Question: I'm trying to query a relatively small table (1.3M rows, 517MB) and do an 'order by' on one of the columns. The results are configured to write to another table and "Allow Large Results" is checked. But BigQuery still gives the error:
'''
Error: Response too large to return. Consider setting allowLargeResults to true in your job configuration. For more details, see https://cloud.google.com/bigquery/querying-data#largequeryresults
'''
Example job: gdfp-7415:job_asEyhGwqdrCwllhxCOGGE5osHlE
Why is this not working?

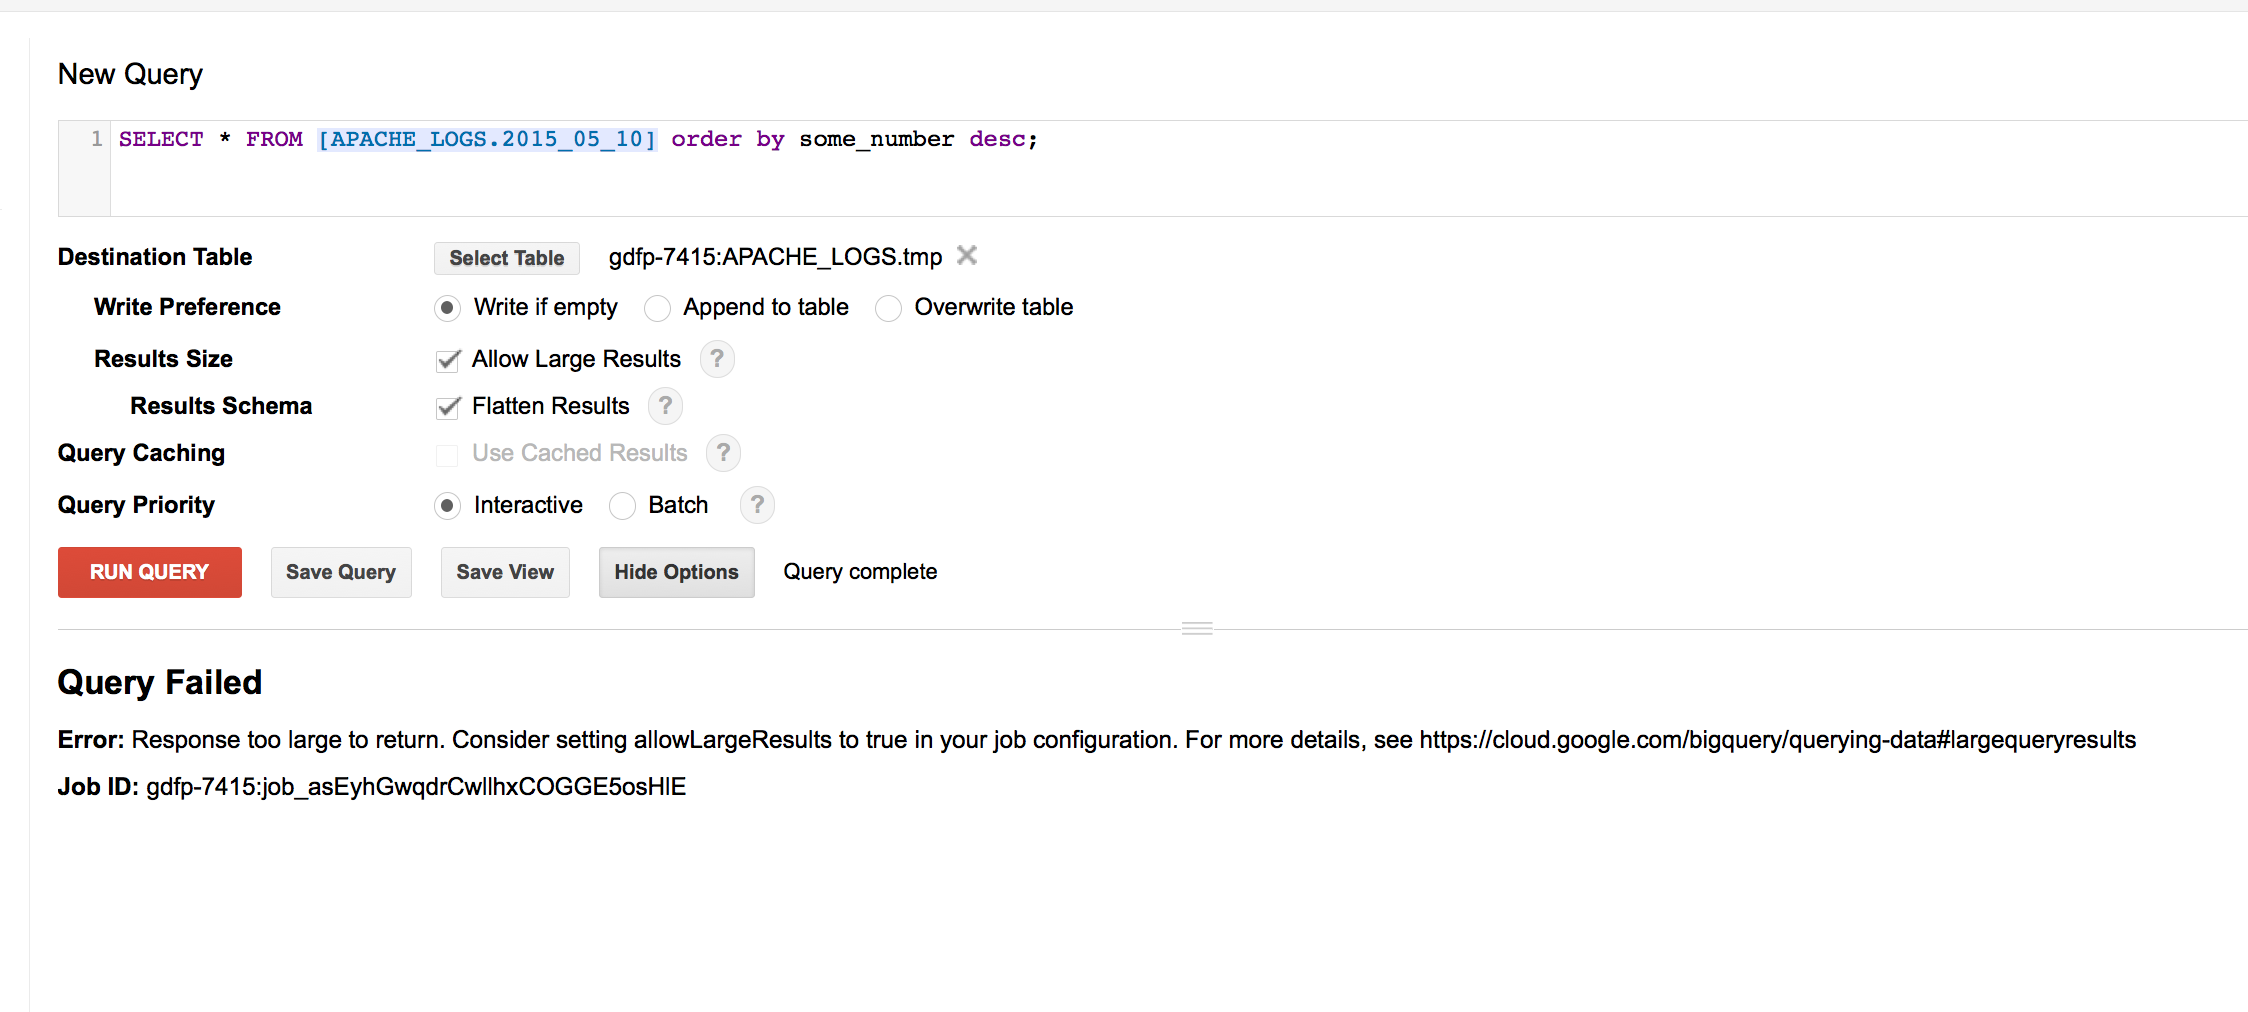
Answer: This doesn't work:
'''
SELECT *
FROM [wikipedia_benchmark.Wiki10M]
"Response too large to return."
'''
This works:
'''
SELECT *
FROM [wikipedia_benchmark.Wiki10M]
[x] Allow Large Results
'''
This doesn't work:
'''
SELECT *
FROM [wikipedia_benchmark.Wiki10M]
ORDER BY title
[x] Allow Large Results
"Response too large to return."
'''
The problem is that you can not use 'ORDER BY' with 'Allow Large Results'. That's because "allow large results" distributes the output job, instead of collecting everything in one node. As output is distributed, there's no root node to run the sorting.
A clear problem here is that the error message is not clear about this. Sorry for that!